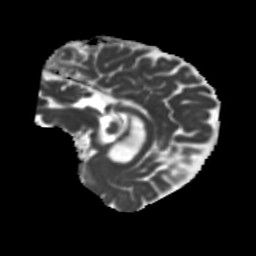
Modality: MD
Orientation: sagittal
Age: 58
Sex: female
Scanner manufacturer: siemens
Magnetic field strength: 3 T
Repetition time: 5.25 s
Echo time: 0.08 s